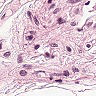
Metastatic tissue present: no